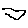
Label: line